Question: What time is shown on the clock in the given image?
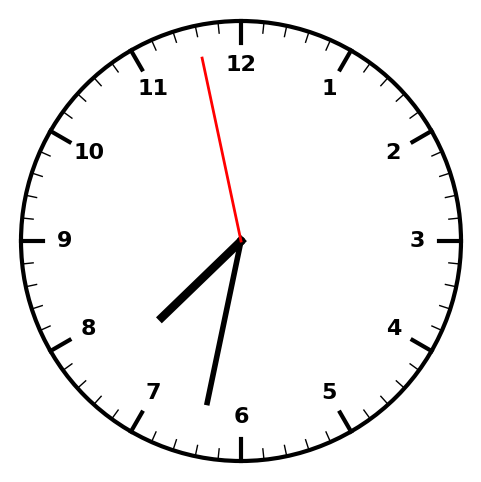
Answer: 07:31:58